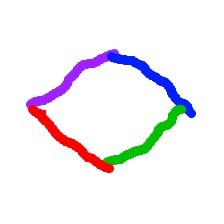
Shape: rhombus